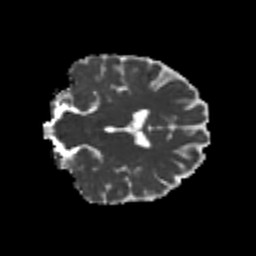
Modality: MD
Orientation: coronal
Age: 21
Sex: female
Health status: healthy
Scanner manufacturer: philips
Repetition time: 7.39 s
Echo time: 0.08599 s